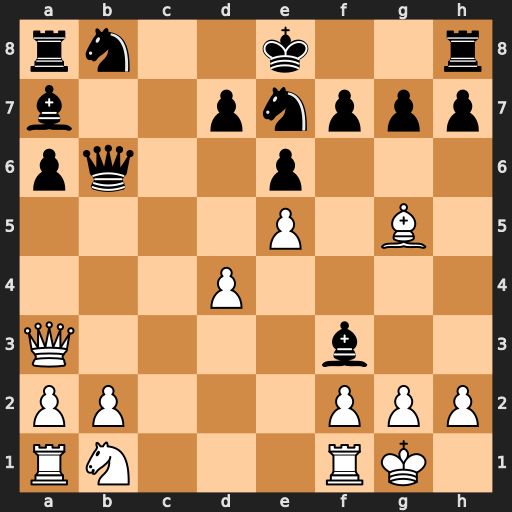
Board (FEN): rn2k2r/b2pnppp/pq2p3/4P1B1/3P4/Q4b2/PP3PPP/RN3RK1
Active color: w
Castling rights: kq
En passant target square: -
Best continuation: Qxe7#